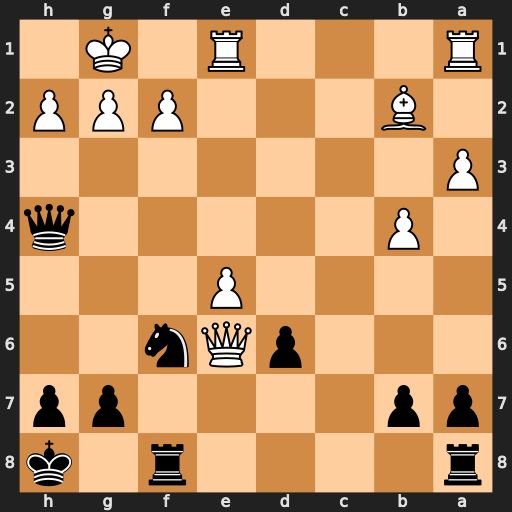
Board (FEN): r4r1k/pp4pp/3pQn2/4P3/1P5q/P7/1B3PPP/R3R1K1
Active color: b
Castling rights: -
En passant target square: -
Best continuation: Ng4 h3 Qxf2+ Kh1 Ne3 Rxe3 Qxe3